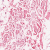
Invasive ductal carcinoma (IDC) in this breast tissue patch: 0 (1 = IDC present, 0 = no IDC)